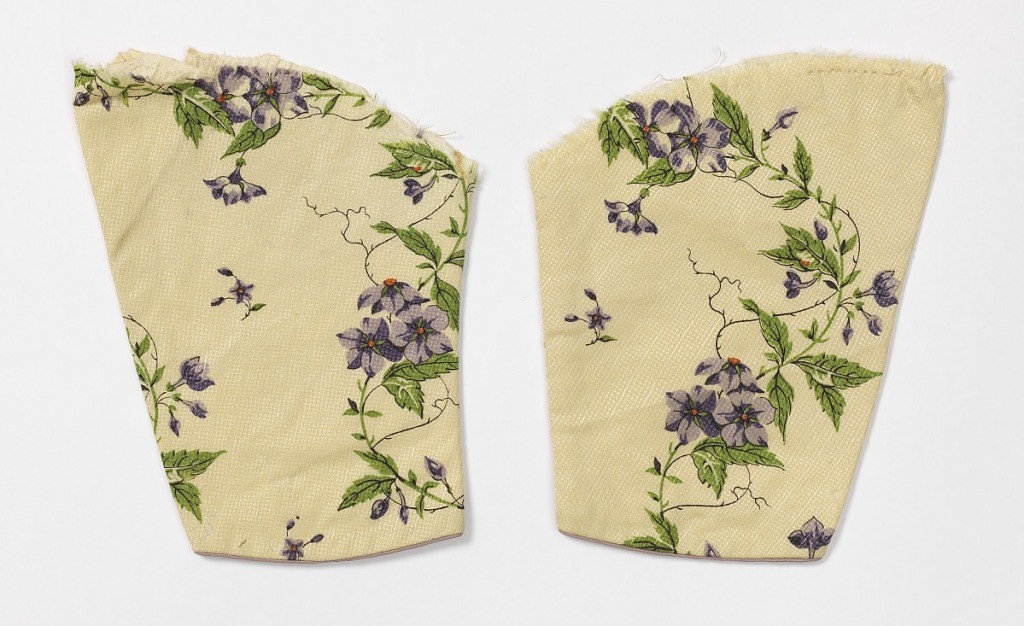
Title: Sleeve
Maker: Unknown
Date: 1836–40
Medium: silk Technique: compound weave, printed by engraved roller
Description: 1960-81-2-d: Sleeve of a dress of printed silk fabric, ivory wi...;     1960-81-2-e: Sleeve of a dress of printed silk fabric, ivory wi...